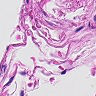
Metastatic tissue present: no